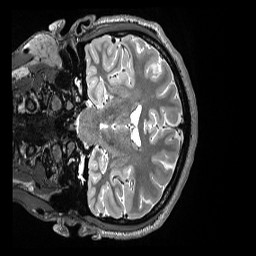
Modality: T2w
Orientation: coronal